Question: I came across this question while trying to use javacc which implement regular expression in its lexical analysis
He gave to me an example but its not clear to me.
Can anyone give me an example to it so that i can understand easily.
?
@Edit
Source:
<URL>

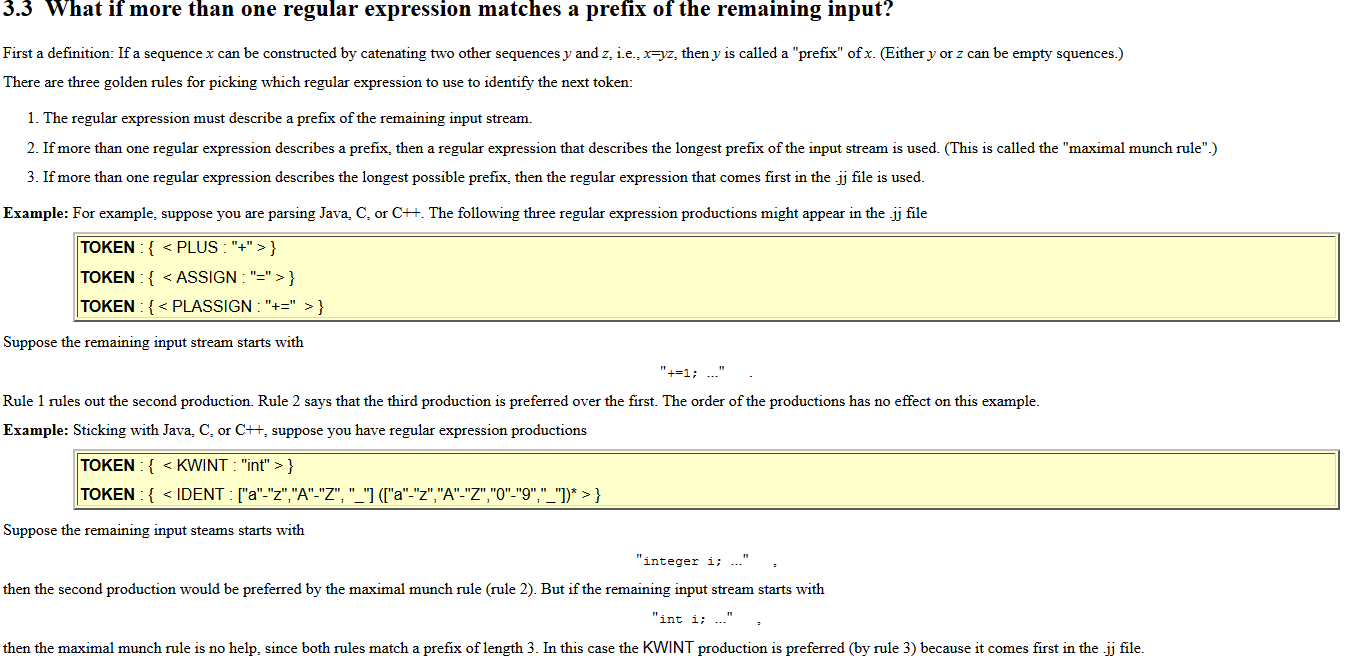
Answer: There are two principles that govern how JavaCC picks one regular expression over another.
The first is often called the "longest match" or "maximal munch" rule. This says that if regular expression matches a longer prefix of the remaining input than regular expression does, then regular expression is preferred.
Example of the longest match rule. Suppose that there are two regular expression productions
'''
TOKEN : { <INT_LIT: ( ["1"-"9"] )+ > }
TOKEN : { <FLOAT_LIT: ( ["1"-"9"] )+ "." ( ["1"-"9"] )* > }
'''
And suppose the remaining input is '"123.456abcdef"'. The 'INT_LIT' regular expression matches the first 3 characters. (It also matches the first 1 and 2 characters, but we are only interested in the maximum length prefix that the expression matches.) The 'FLOAT_LIT' matches the first 7 characters. 7 is bigger than 3, so the 'FLOAT_LIT' is preferred over 'INT_LIT'.
Here is another example:
'''
TOKEN : { <ALL_CAPS: ( ["A"-"Z","_"] )+ > }
TOKEN : { <ALL_LOWER_CASE: ( ["a"-"z","_"] )+ > }
'''
Now if the remaining input is '"_ABC"', the first is preferred by the longest match rule. And if the remaining input is '"_abc"', the second is preferred by the longest match rule. But suppose that the remaining input is '"_123"'. Both rules match the 1 character prefix, so the longest match rule is no help.
The second principle is that when the longest match rule is no help because of a tie. The tie is broken according to which regular expression appears first in the .jj file. In this case 'ALL_CAPS' is preferred over 'ALL_LOWER_CASE'.